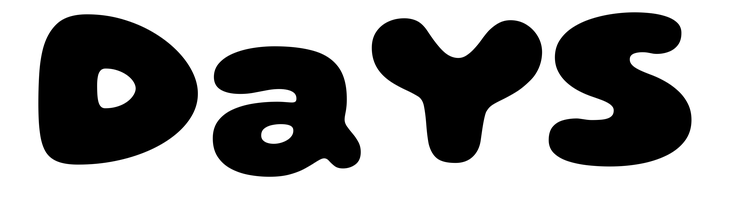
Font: Gluten_ExtraBold